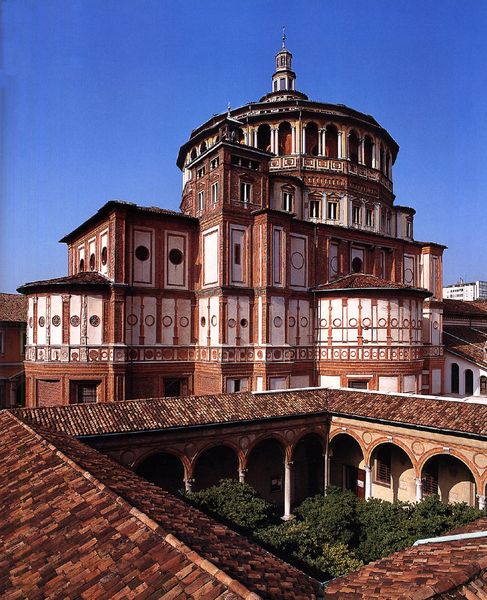
Titel: Dominikanerkirche S. Maria delle Grazie in Mailand
Standort: Mailand (EU - I)
Schlagwörter: himmel, fenster, laterne, säule, dach, gebäude, haus, rot, spitze, kirche, renaissance, rund, turm, garten, bogen, italien, ziegel, backstein, hof, kuppel, ornamente, bögen, innenhof, kloster, türmchen, kreise, rom, apsis, siena, florenz, chor, zweifarbig, säulengang, kreuzgang, oculi, polygon, baukörper, rondel, mailand, chiostro, kreuzhof, chipstro